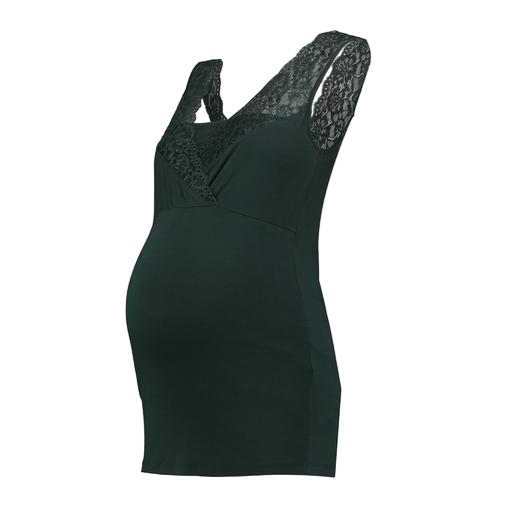
green maternity nursing top, green lace-panel top, blue ava lace maternity top, white background